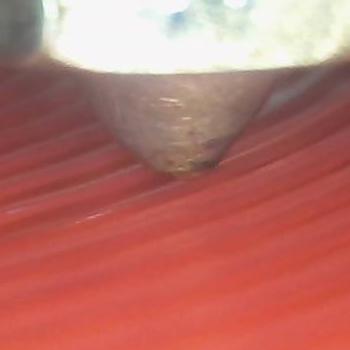
Flow rate: 56%